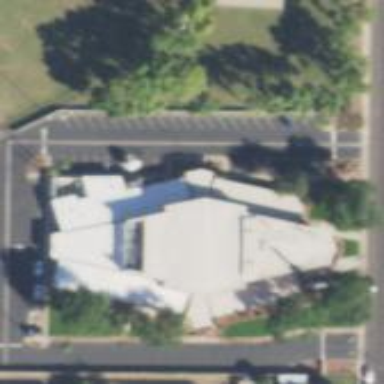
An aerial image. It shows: Beautiful church building.